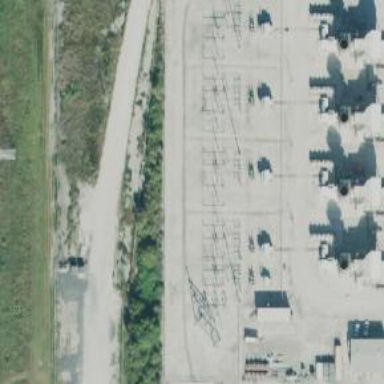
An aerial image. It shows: Substation surrounded by fence.